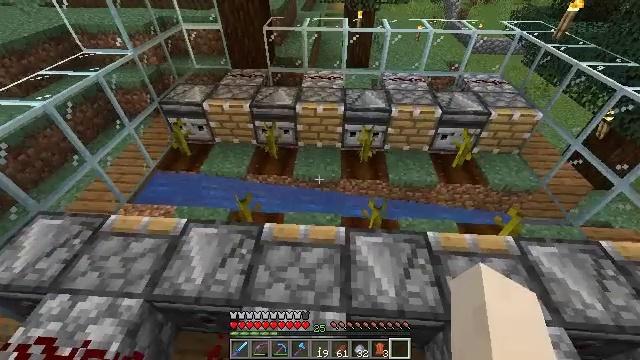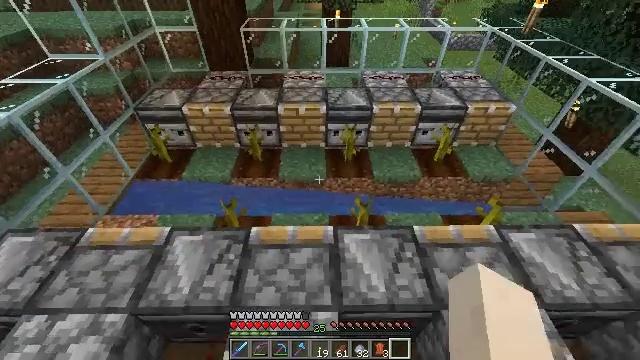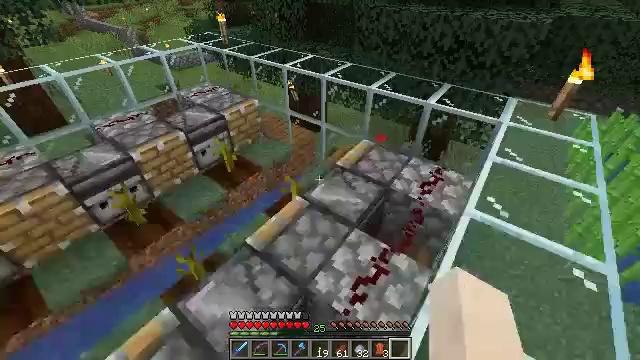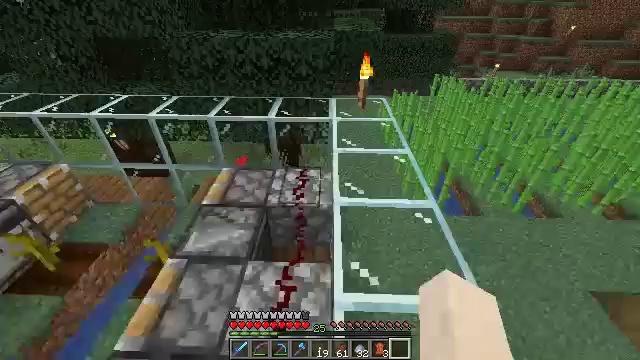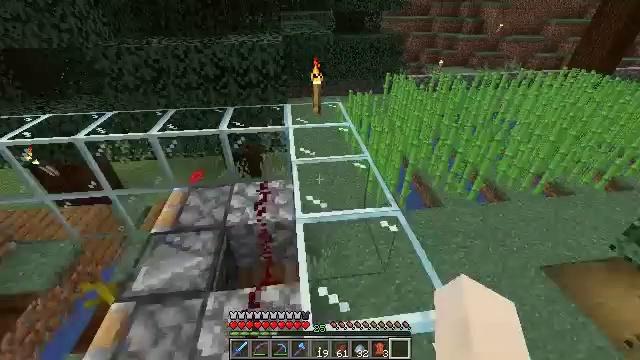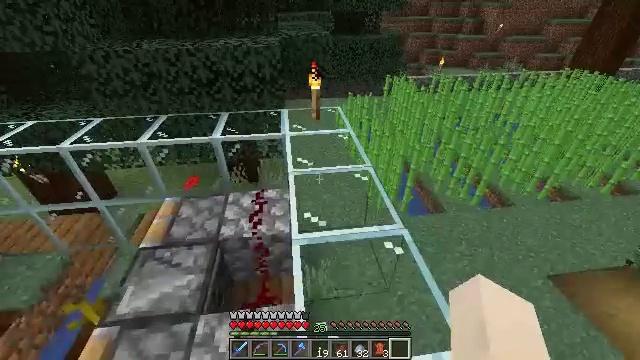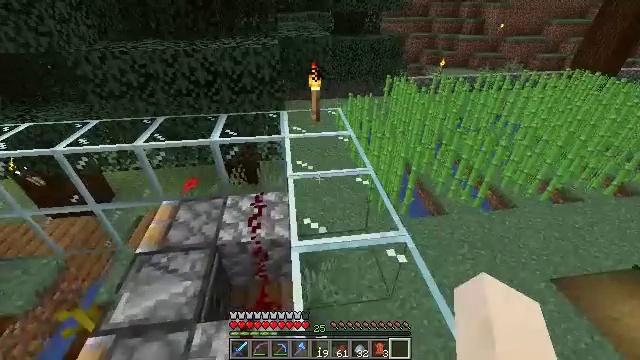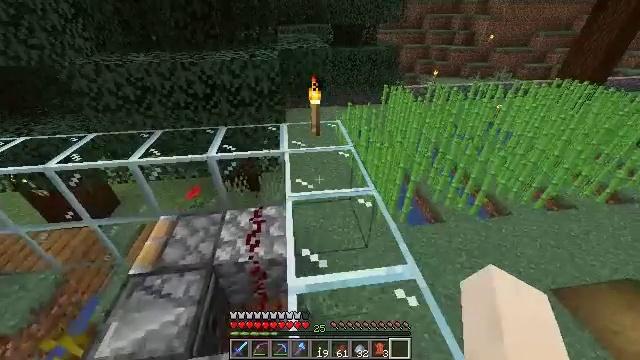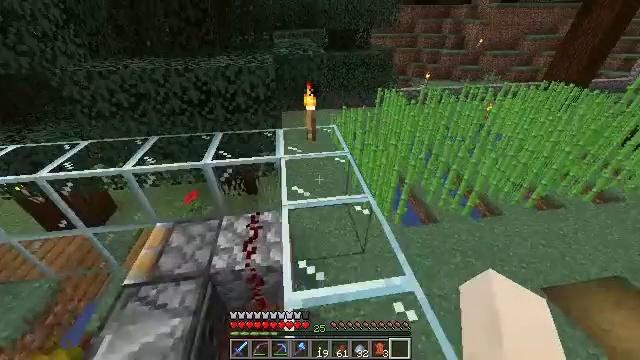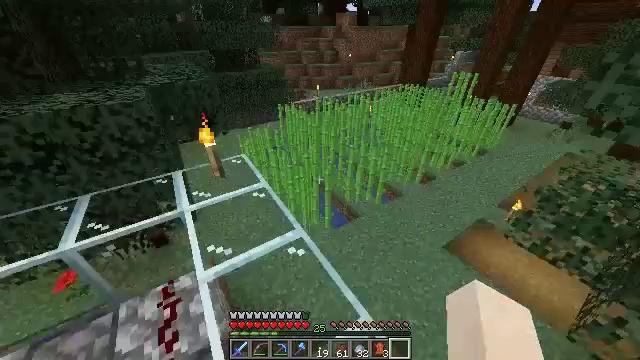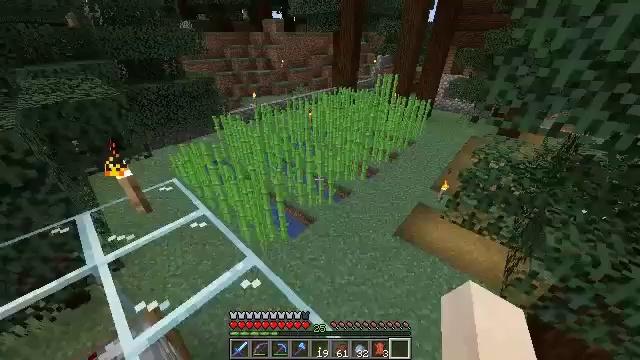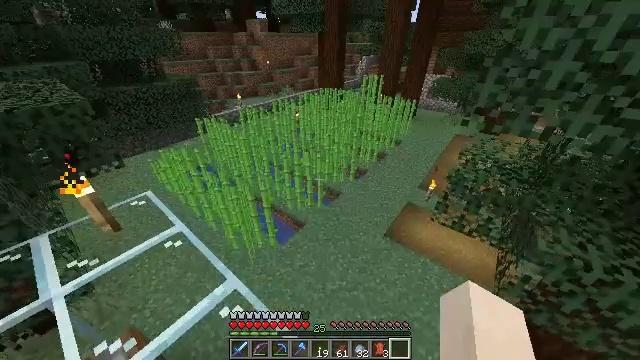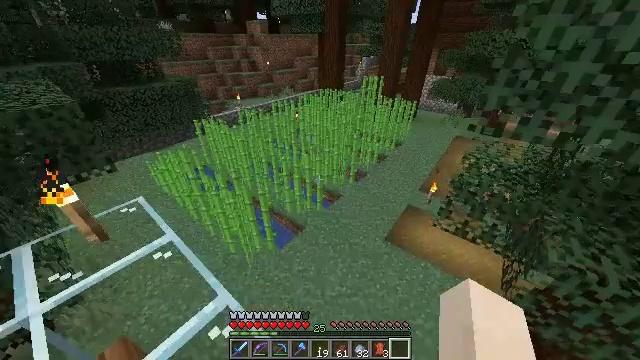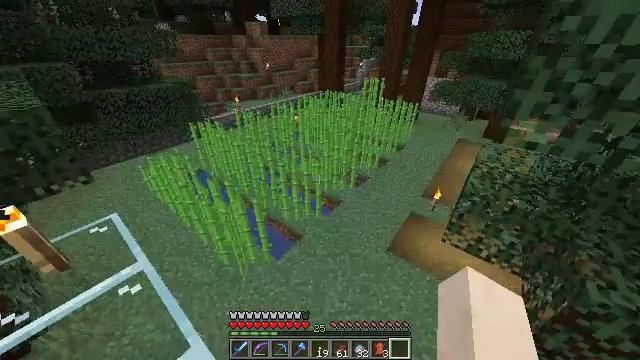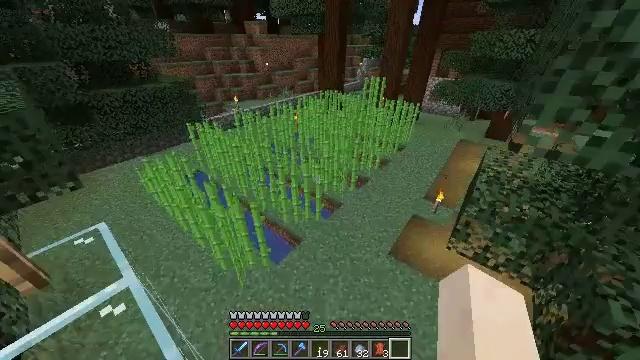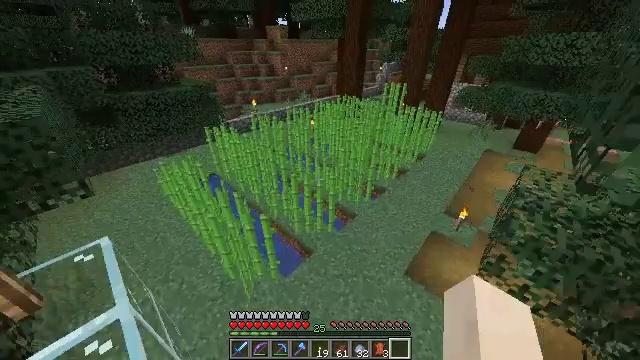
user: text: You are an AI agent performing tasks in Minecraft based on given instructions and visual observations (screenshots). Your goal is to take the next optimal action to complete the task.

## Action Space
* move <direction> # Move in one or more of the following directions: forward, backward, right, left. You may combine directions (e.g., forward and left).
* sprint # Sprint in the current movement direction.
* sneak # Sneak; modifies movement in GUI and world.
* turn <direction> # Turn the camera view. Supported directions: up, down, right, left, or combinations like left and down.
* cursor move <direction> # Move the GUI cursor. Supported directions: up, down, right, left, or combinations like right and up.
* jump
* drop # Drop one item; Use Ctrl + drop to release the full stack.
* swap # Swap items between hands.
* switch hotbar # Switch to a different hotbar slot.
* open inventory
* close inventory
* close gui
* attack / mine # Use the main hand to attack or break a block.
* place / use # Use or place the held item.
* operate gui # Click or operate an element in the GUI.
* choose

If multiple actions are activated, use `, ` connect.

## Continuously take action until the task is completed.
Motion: motion action
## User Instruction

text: Harvest potatoes.
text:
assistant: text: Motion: move right, turn right
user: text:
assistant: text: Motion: move forward and move right, turn right and up
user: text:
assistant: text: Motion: move forward and move right, turn right and up
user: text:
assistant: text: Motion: move forward, turn right
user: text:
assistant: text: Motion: move forward
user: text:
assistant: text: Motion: move forward, sprint
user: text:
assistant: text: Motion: move forward, sprint
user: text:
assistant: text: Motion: move forward, turn right
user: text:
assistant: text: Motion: move forward, turn right and up
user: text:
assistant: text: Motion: move forward and move right, turn right
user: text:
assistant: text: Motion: move forward, turn right
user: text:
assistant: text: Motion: move forward
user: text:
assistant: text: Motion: move forward
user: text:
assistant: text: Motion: move forward
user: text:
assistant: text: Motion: move forward, turn left
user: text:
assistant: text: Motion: move forward and move right, turn left
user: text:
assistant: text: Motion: move forward and move right, turn left and down
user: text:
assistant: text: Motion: move forward and move right, turn left
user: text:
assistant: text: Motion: move forward and move right, turn left
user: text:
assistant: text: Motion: move forward and move right, turn left and up
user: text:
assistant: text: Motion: move forward and move right, turn left and up
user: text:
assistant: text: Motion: move forward
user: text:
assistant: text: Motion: move forward
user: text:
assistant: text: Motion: move forward, turn right
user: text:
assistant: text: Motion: move forward and move right, turn up
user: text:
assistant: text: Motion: move forward and move right, turn right and up
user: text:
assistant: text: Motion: move forward and move right, turn right and up
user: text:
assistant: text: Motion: move forward and move right, turn right and up
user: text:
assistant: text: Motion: move forward and move right, turn right and up
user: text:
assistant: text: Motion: move forward, sprint